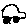
Label: car